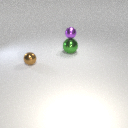
large green metal sphere below small purple metal sphere